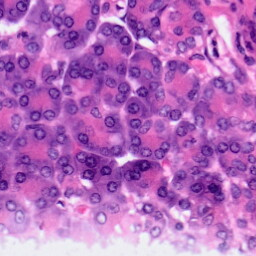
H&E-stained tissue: Pancreatic